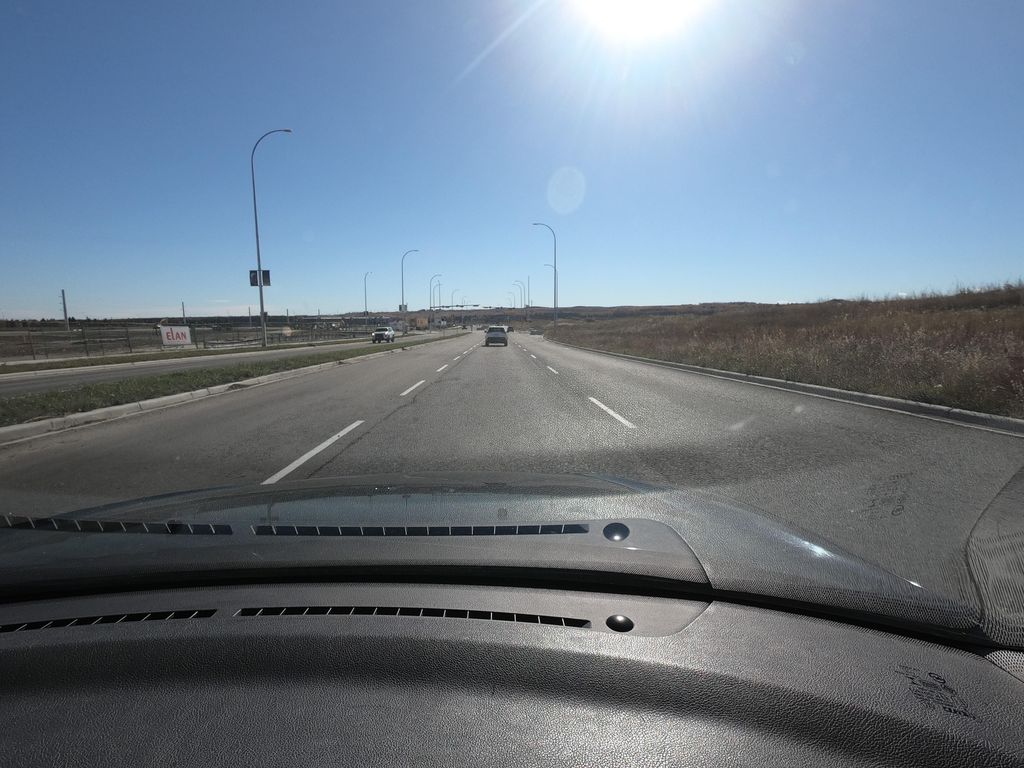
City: calgary